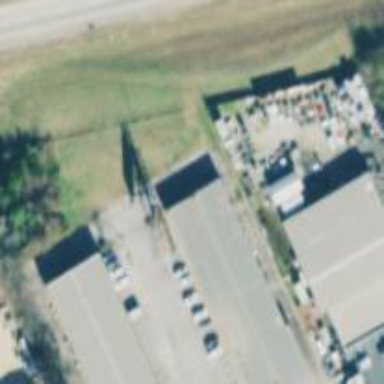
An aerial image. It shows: Commercial building.